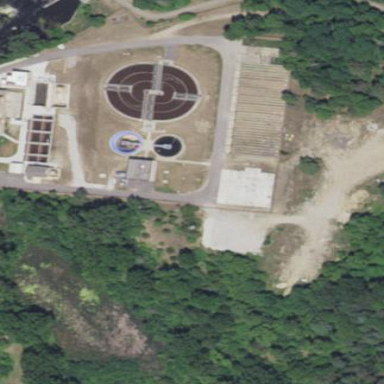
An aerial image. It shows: Wastewater plant.